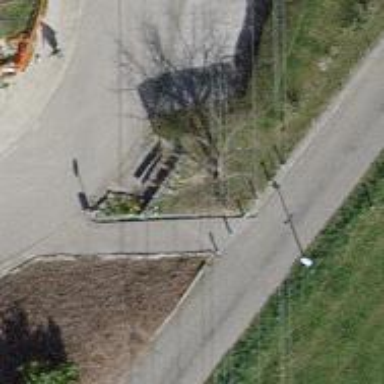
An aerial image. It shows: Bench.